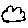
Label: cloud